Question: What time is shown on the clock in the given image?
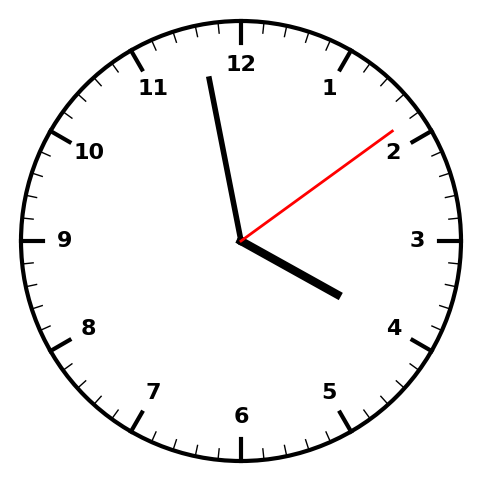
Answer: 03:58:09